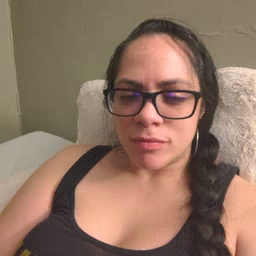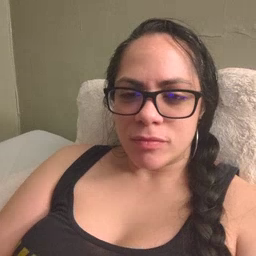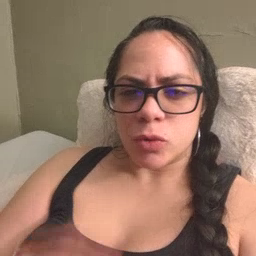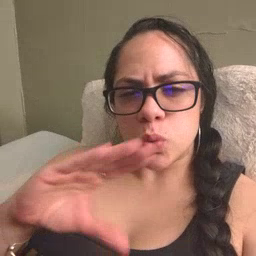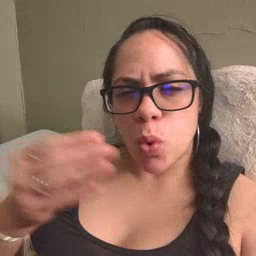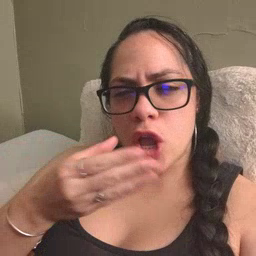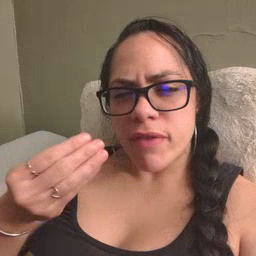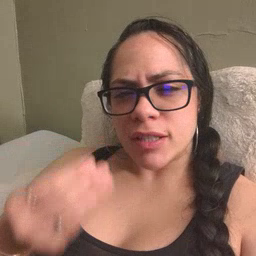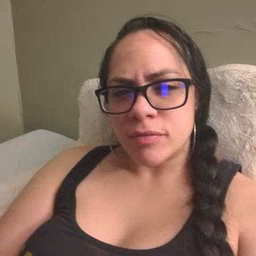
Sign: story